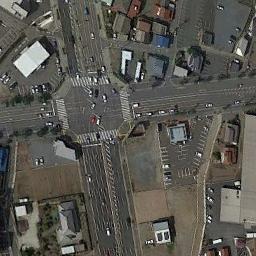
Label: intersection